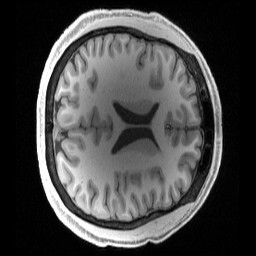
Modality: T1w
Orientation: axial
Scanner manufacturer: siemens
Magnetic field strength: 3 T
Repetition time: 2.4 s
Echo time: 0.00222 s